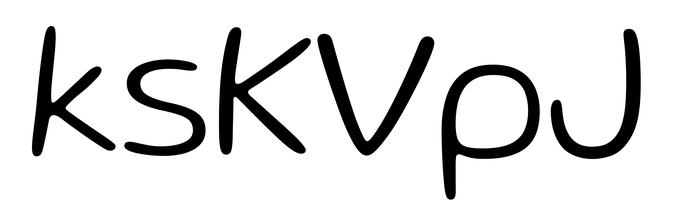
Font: Gluten_ExtraLight